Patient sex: M
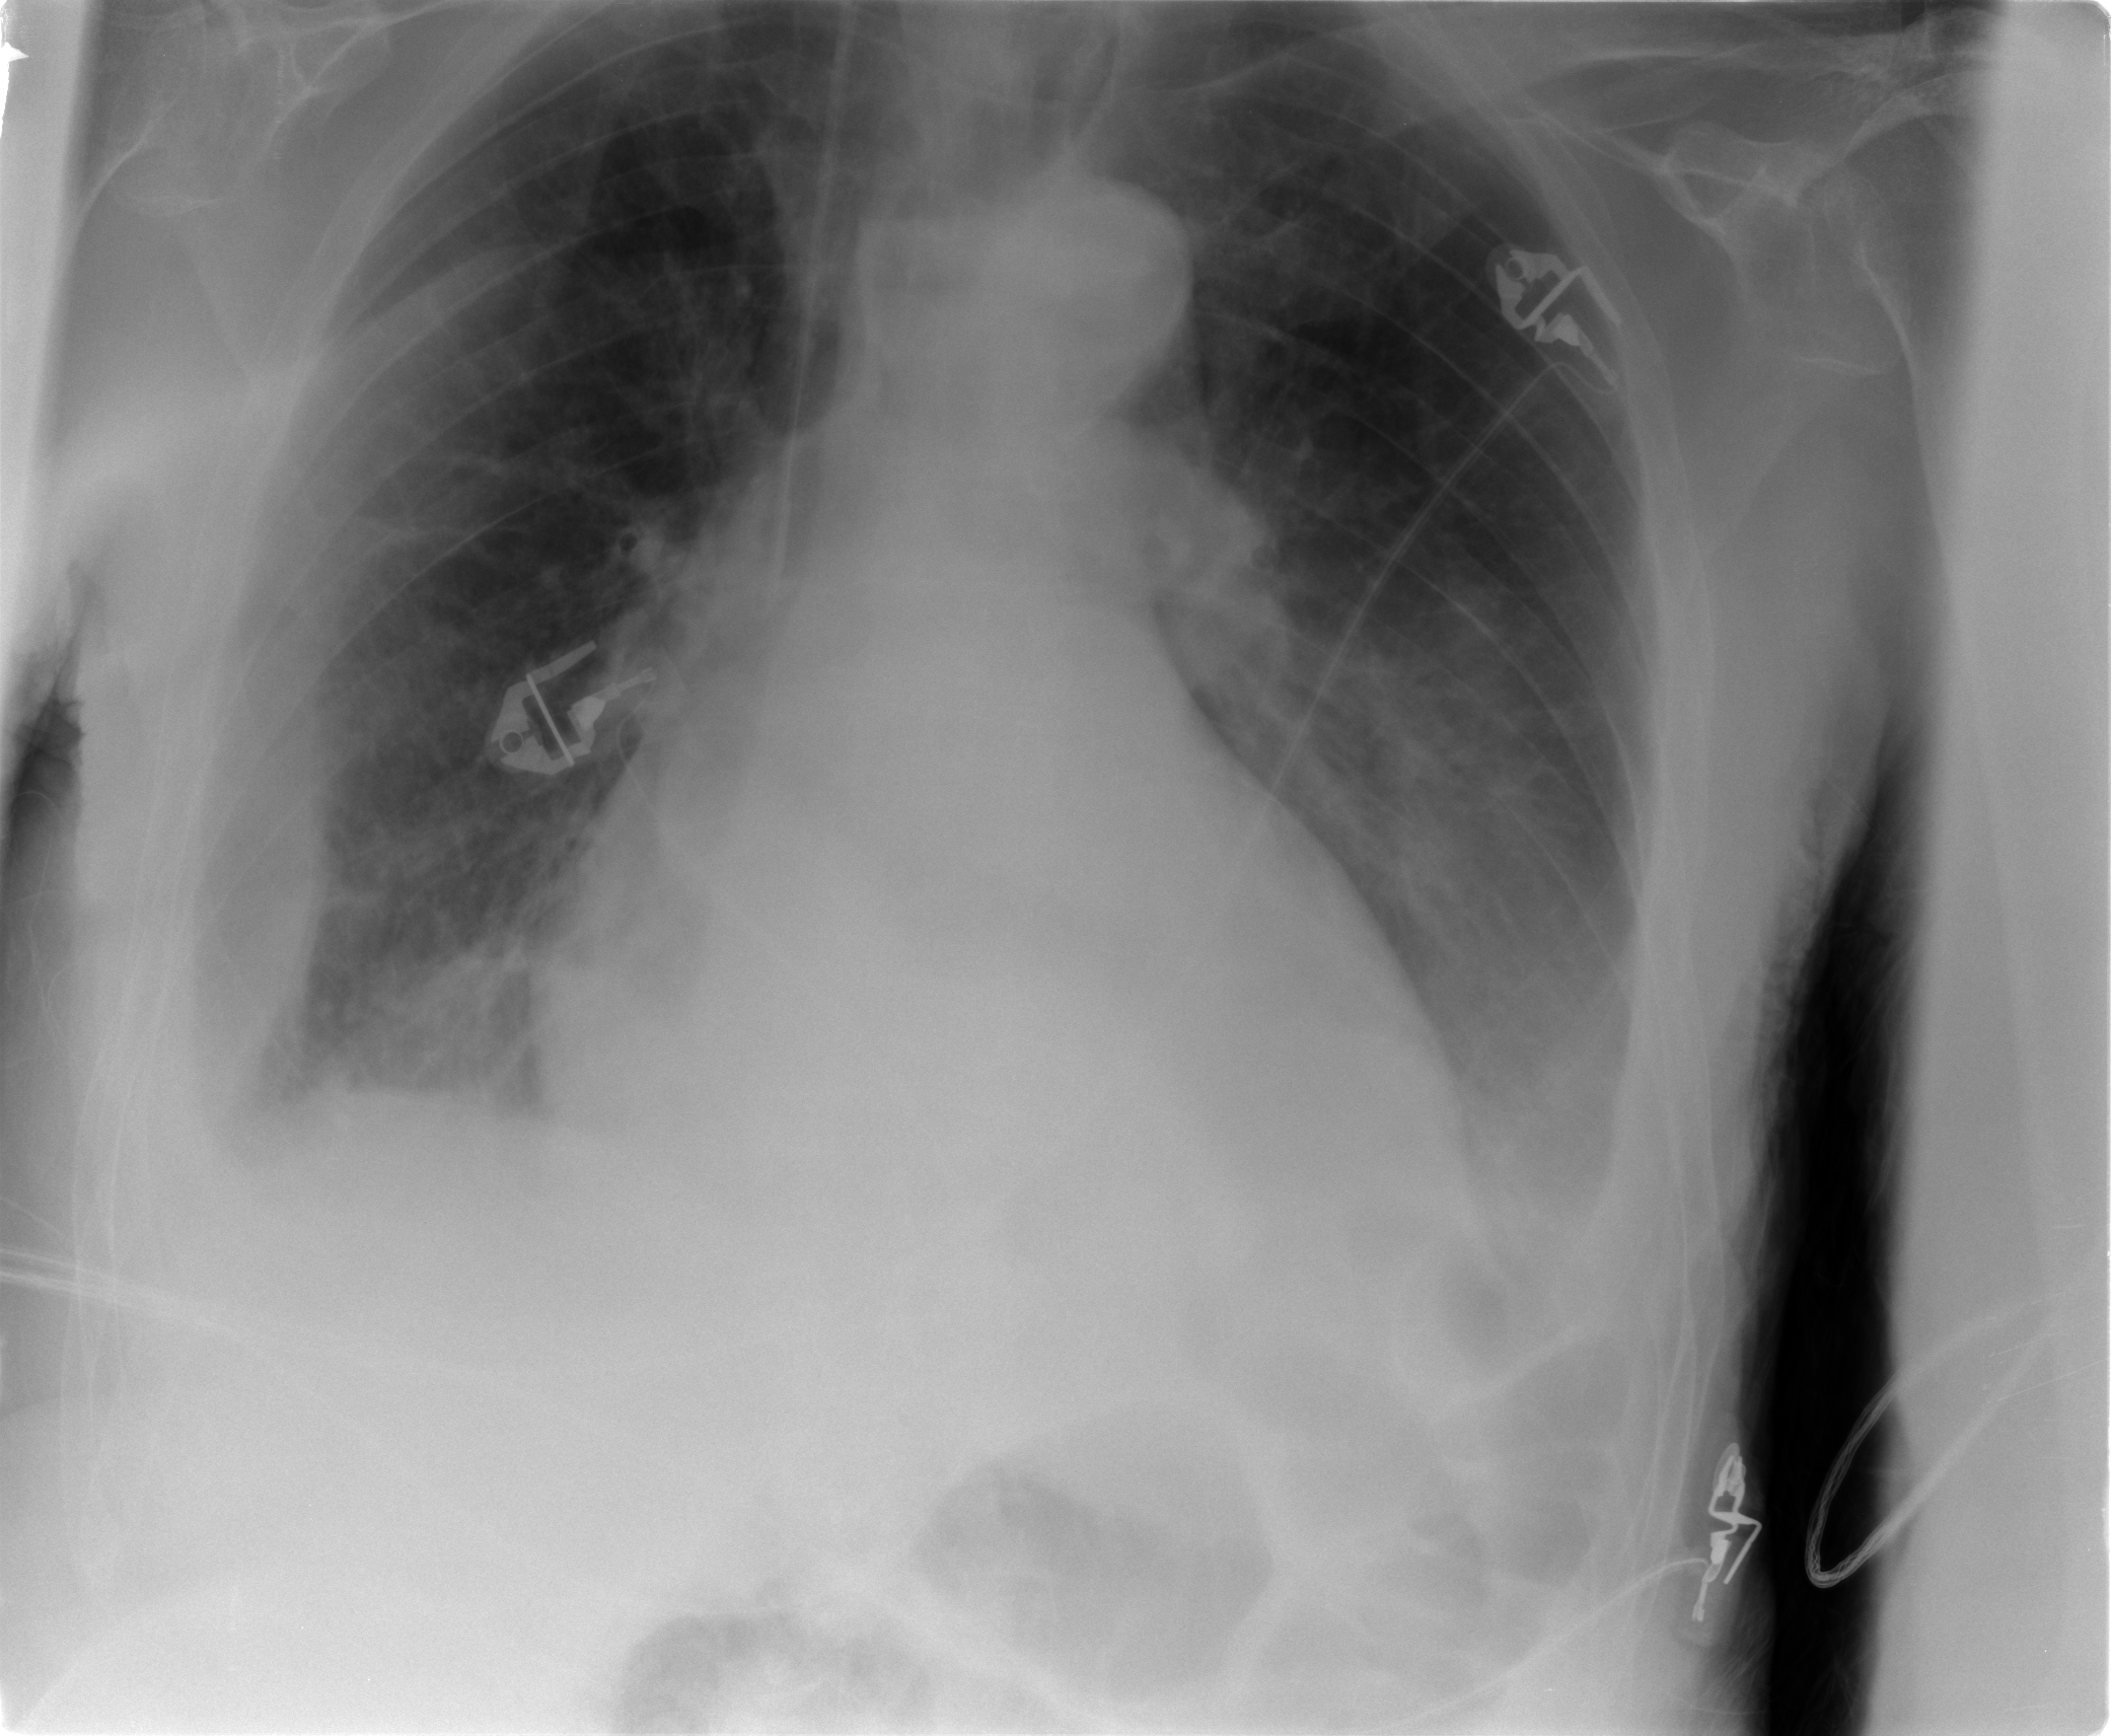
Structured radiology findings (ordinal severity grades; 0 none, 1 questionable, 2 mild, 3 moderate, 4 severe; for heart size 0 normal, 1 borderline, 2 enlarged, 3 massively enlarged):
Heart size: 2
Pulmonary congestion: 2
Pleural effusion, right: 2
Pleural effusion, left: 2
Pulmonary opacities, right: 0
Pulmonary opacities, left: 2
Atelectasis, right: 2
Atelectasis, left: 2